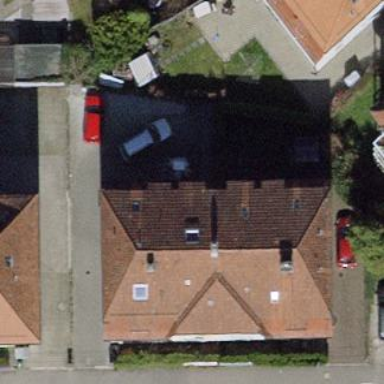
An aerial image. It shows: Charming apartment building with tile roof in gambrel style.